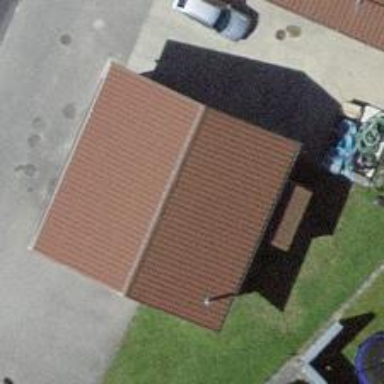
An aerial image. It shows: Car wash facility.